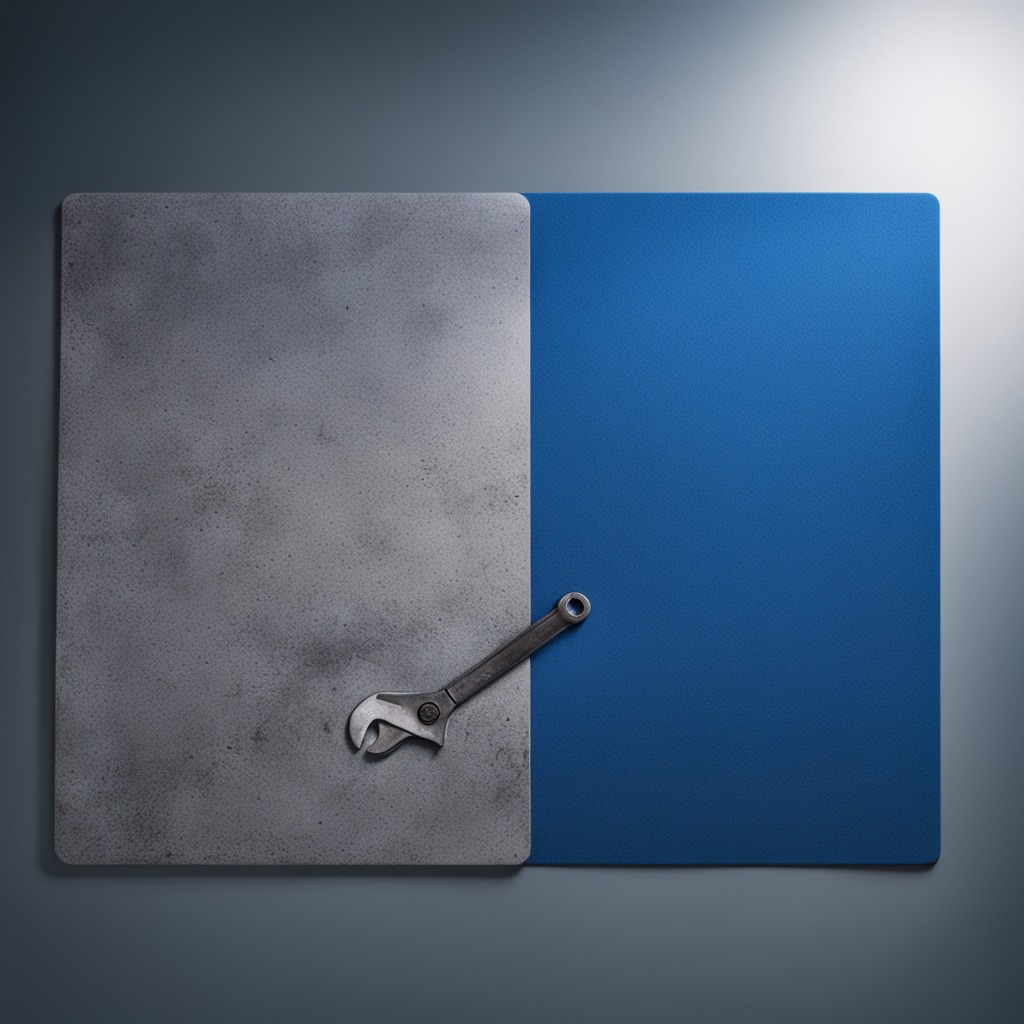
An wrench is lying on the clean granite tabletop covered with a blue rubber mat inside a workshop under bright overhead lighting crisp shadows high clarity worn but beneath the mat.